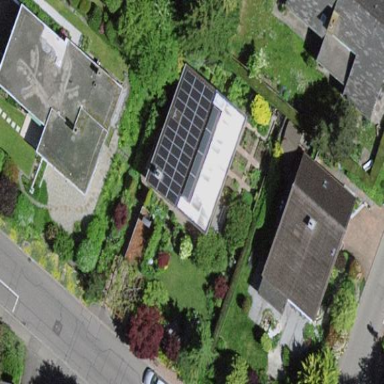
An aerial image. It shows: Simple and straightforward house.